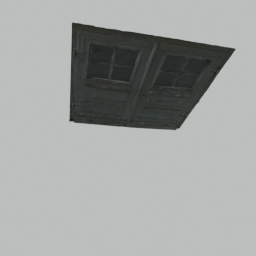
Label: architecture